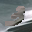
Label: 3